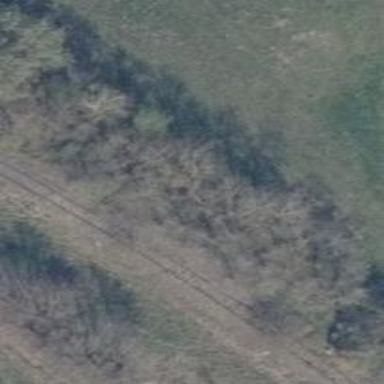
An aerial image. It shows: Row of trees in natural setting.